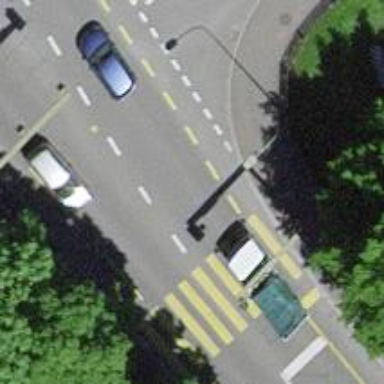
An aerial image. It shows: Zebra crossing on the road.